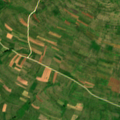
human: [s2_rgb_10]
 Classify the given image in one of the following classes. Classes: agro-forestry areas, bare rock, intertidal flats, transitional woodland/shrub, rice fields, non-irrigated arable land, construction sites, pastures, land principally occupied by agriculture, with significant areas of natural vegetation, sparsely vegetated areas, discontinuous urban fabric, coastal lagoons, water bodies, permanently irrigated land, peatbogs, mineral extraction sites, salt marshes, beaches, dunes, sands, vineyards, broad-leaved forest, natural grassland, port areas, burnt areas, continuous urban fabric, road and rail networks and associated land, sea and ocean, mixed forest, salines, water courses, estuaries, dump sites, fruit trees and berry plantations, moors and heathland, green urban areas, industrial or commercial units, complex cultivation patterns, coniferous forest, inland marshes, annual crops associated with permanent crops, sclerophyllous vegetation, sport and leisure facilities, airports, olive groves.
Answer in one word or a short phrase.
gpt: discontinuous urban fabric, non-irrigated arable land, natural grassland